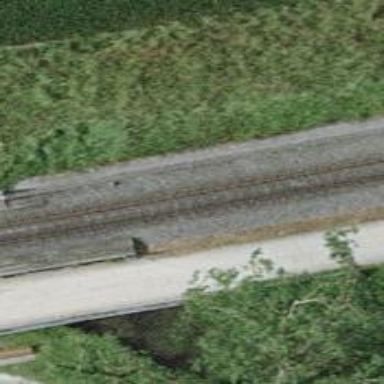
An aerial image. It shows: Narrow-gauge railway bridge with electrified tracks and single track passing over it.